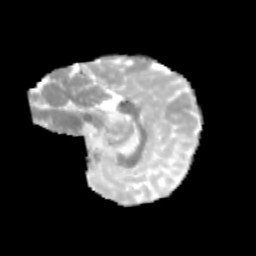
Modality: MD
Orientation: sagittal
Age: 11
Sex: female
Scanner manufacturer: siemens
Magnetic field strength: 3 T
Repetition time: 3.8 s
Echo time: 0.07 s